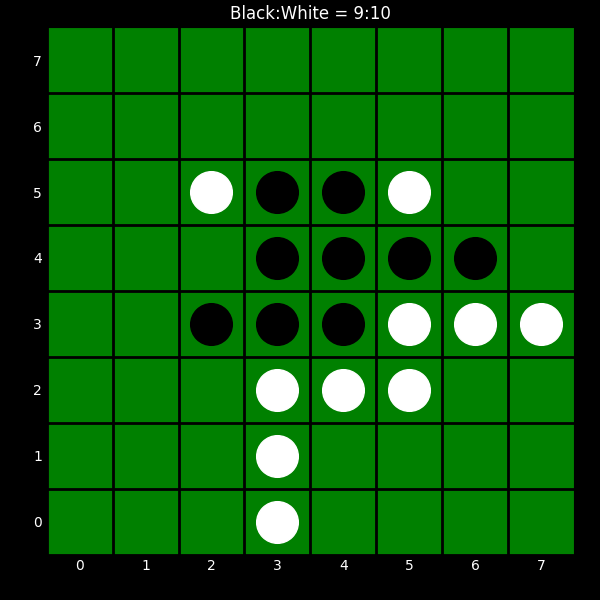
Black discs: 9
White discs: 10